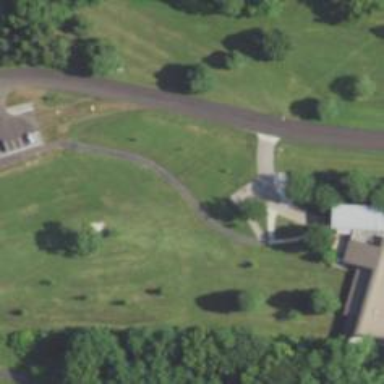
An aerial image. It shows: Disc golf course featuring disc golf basket.